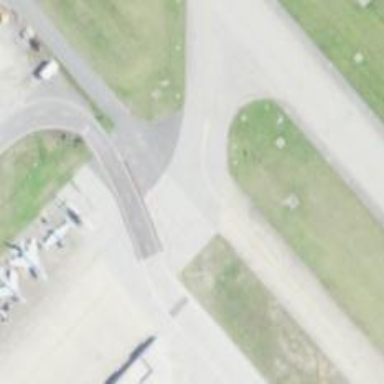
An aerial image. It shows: Image of taxiway at airport.